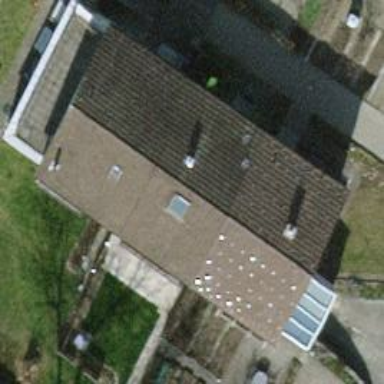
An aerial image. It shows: Terrace building.